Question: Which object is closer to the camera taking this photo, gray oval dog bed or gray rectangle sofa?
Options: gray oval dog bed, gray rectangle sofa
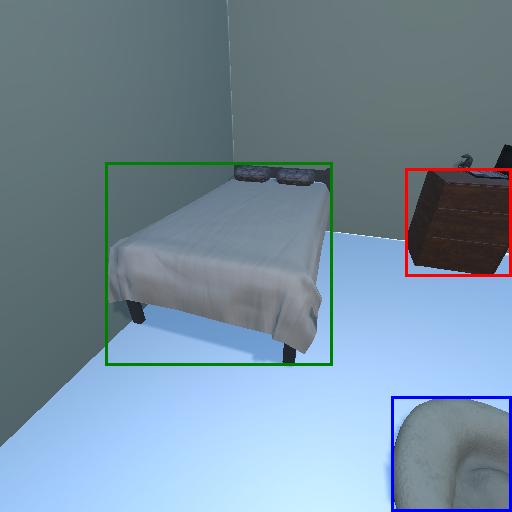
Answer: gray oval dog bed